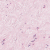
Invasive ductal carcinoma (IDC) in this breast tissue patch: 0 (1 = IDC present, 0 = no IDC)